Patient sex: F
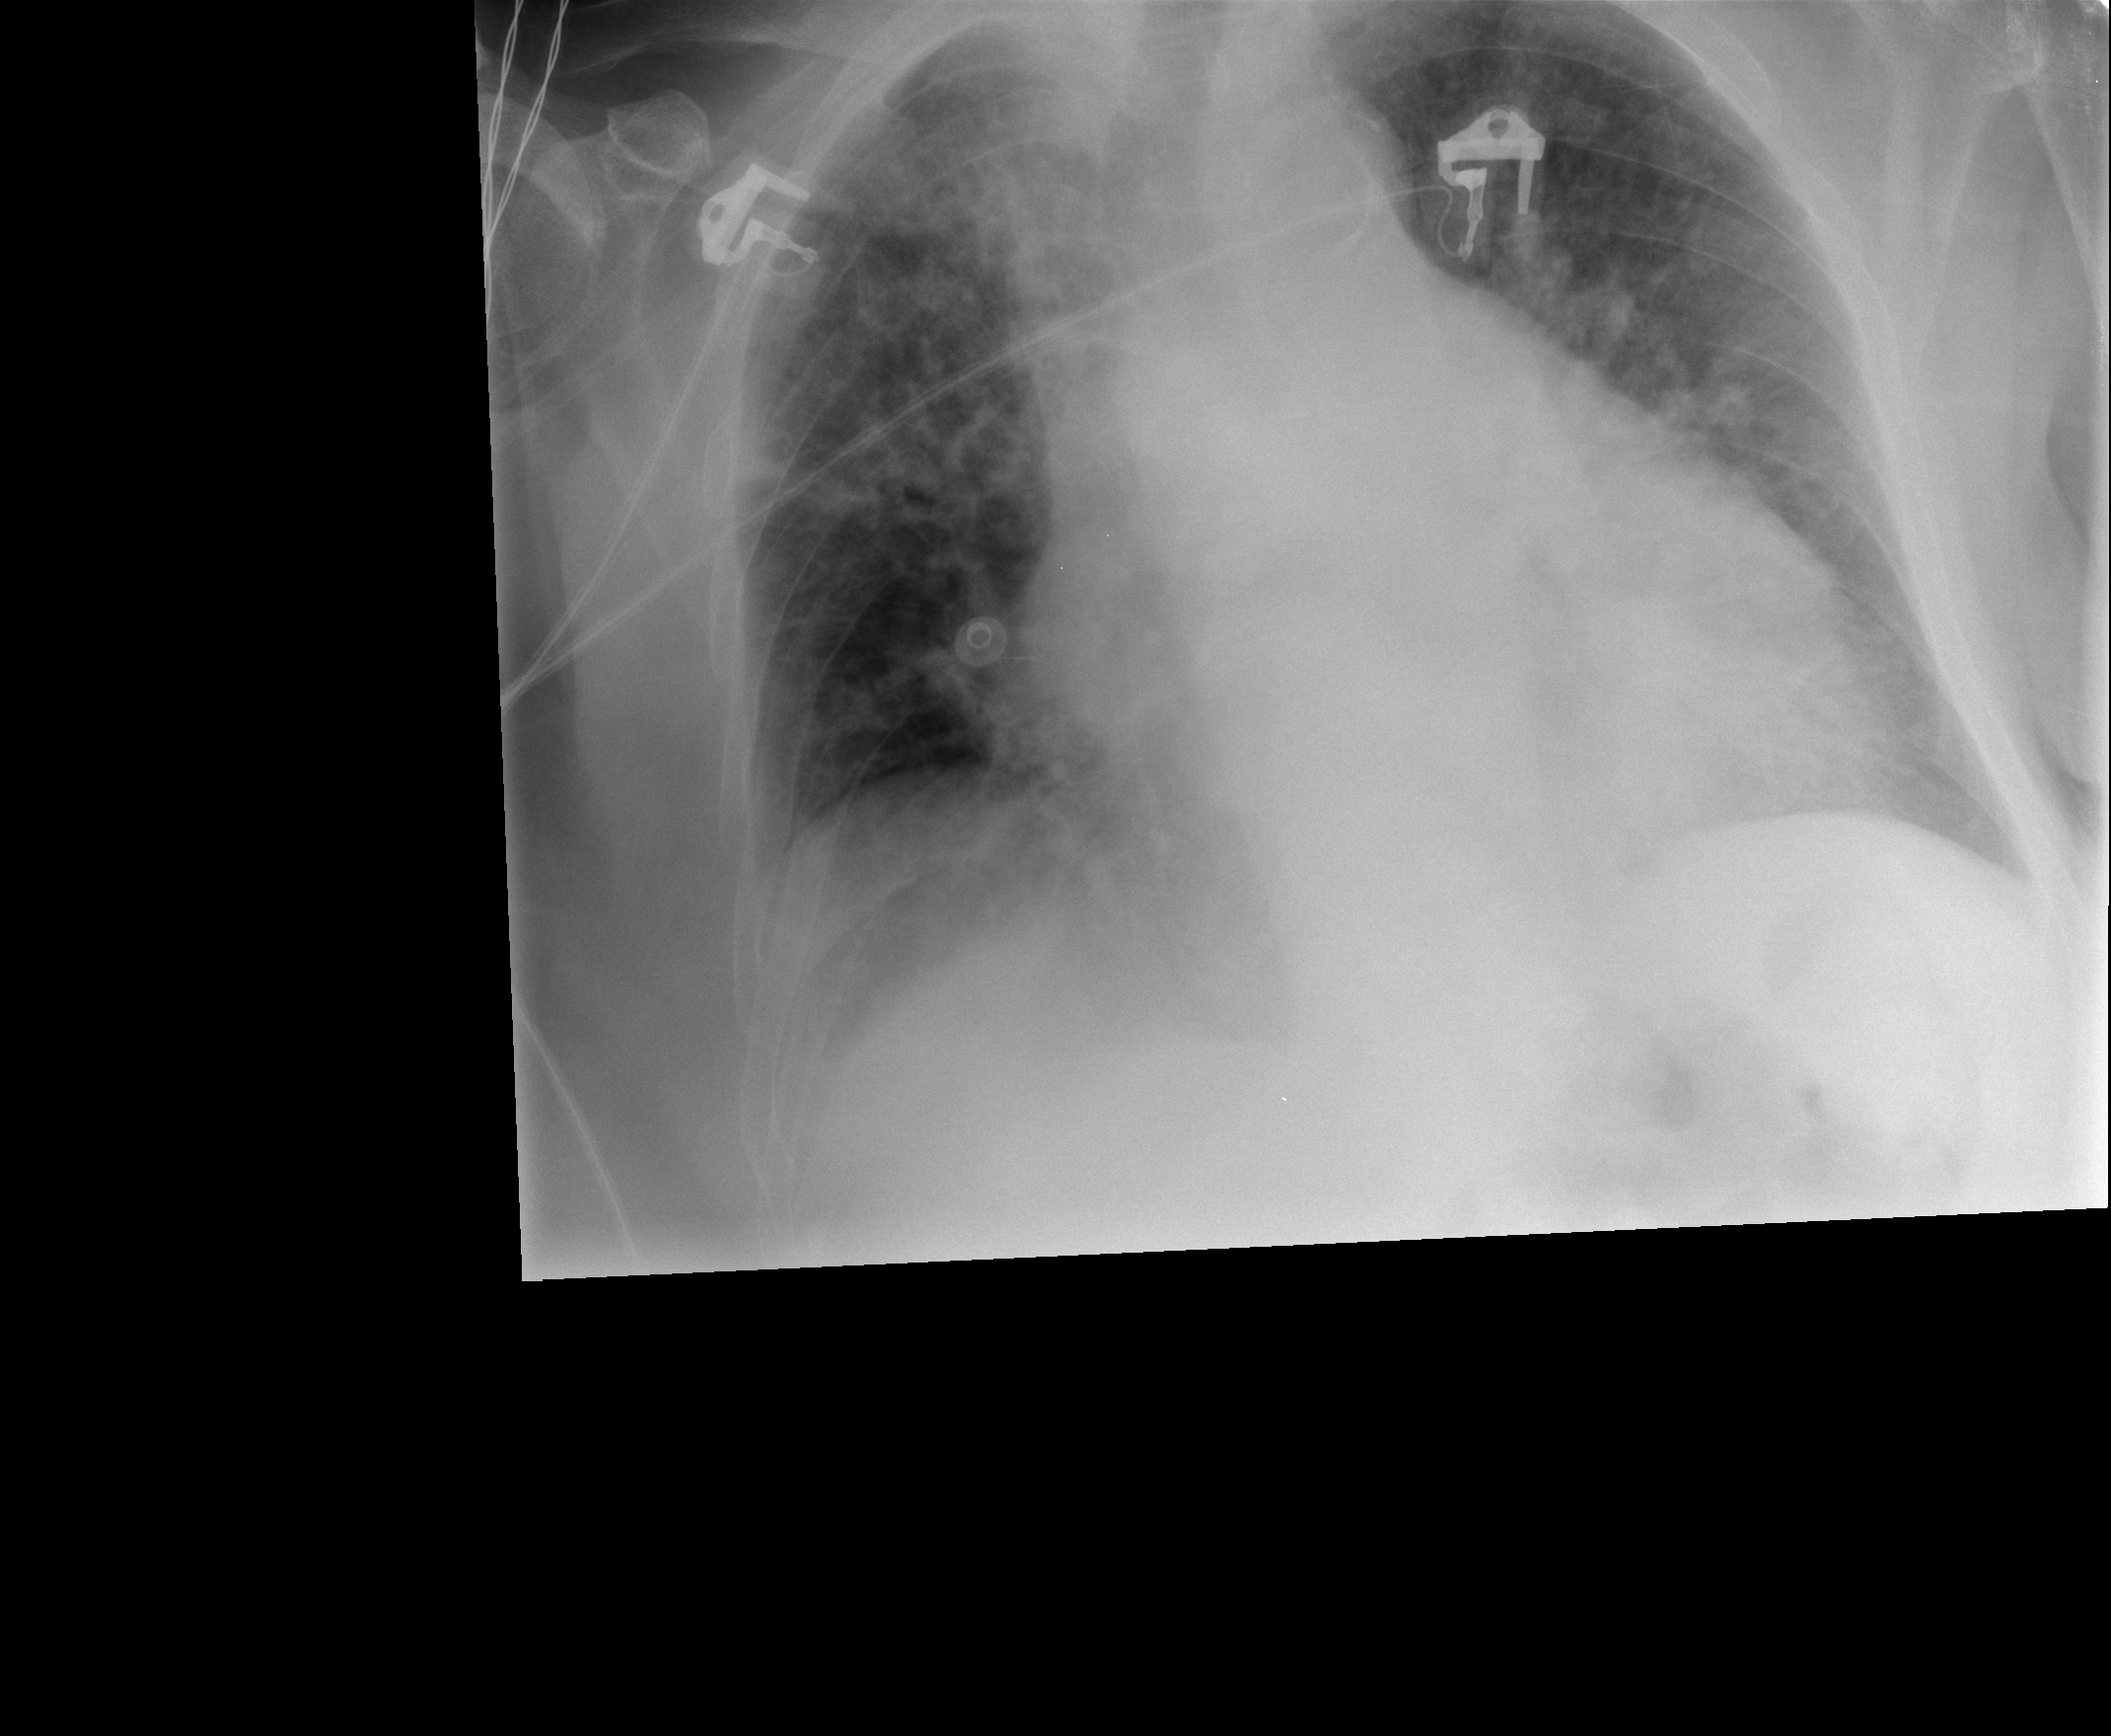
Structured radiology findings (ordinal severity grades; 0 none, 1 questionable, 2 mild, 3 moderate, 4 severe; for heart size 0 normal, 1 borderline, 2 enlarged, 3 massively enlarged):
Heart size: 0
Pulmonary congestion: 3
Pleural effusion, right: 0
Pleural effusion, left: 2
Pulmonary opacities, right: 2
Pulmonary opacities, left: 2
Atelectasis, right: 0
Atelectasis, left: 0